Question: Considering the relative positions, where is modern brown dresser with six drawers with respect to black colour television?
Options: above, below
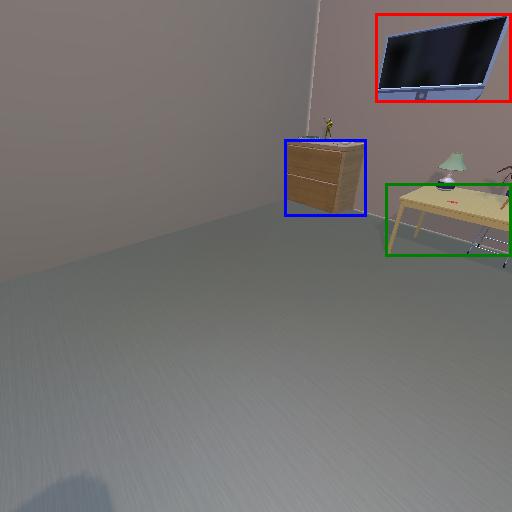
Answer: above